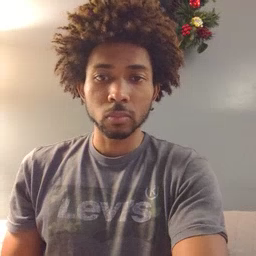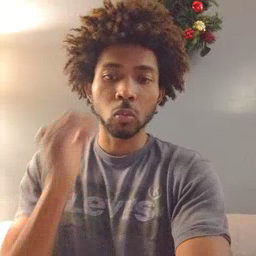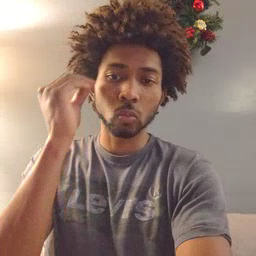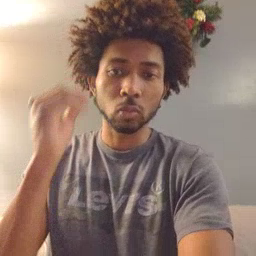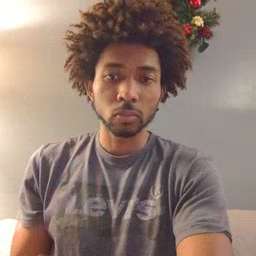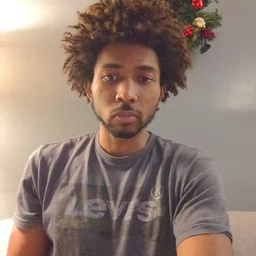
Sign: home